Field crop: maize
Growth stage: 2
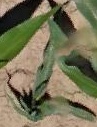
Species: maize